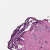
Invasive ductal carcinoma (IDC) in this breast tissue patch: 0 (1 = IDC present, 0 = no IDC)